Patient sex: M
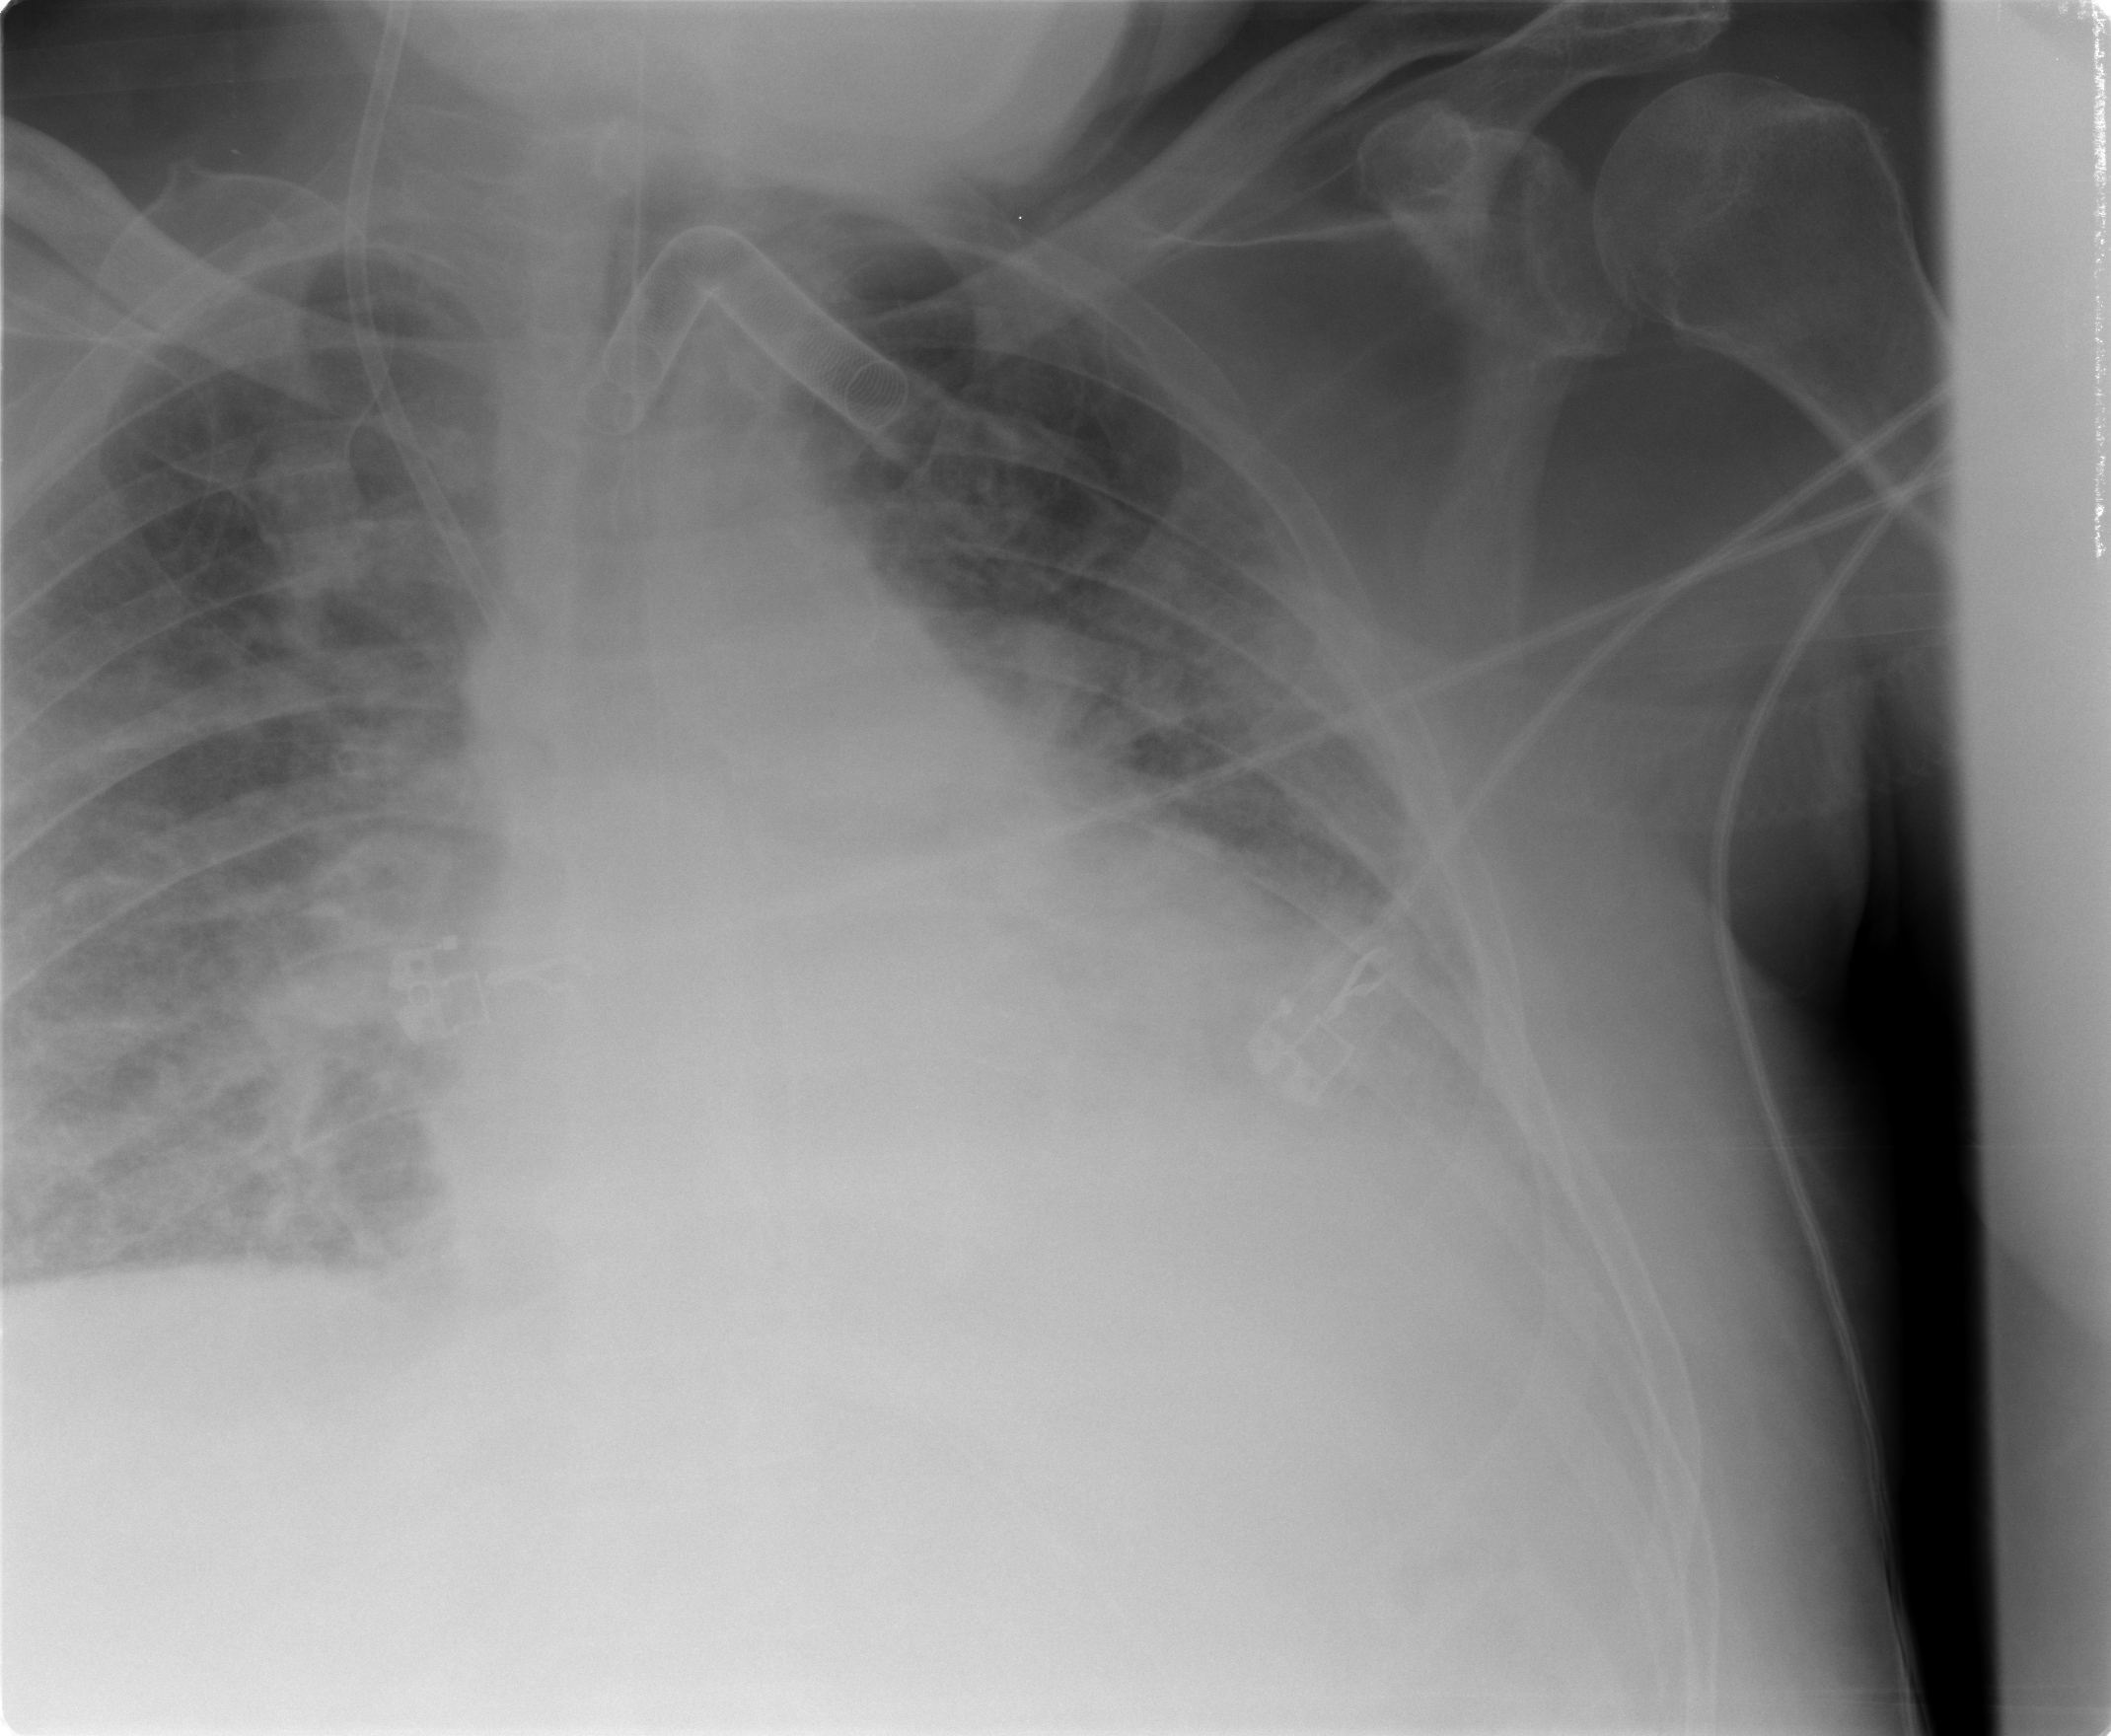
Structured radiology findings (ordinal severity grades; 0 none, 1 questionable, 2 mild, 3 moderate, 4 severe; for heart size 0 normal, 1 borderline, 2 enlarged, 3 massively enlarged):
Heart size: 2
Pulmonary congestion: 3
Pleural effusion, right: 1
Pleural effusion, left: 3
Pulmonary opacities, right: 2
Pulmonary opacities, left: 2
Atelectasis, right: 2
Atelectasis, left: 3